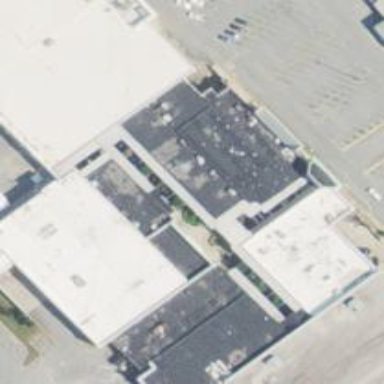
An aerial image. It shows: Mall building.